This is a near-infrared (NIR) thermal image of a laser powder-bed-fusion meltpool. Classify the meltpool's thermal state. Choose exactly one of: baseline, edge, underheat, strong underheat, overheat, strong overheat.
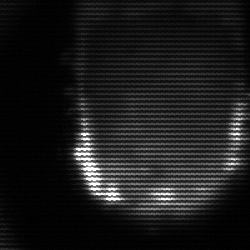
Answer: baseline